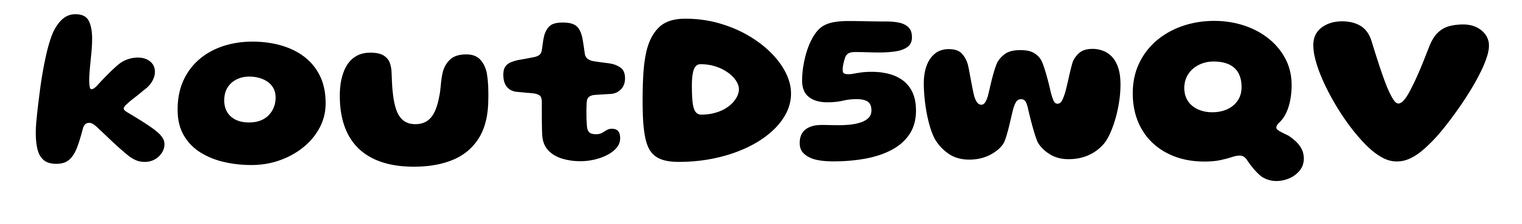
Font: Gluten_Bold